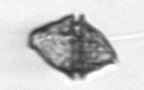
Label: Kryptoperidinium_triquetrum